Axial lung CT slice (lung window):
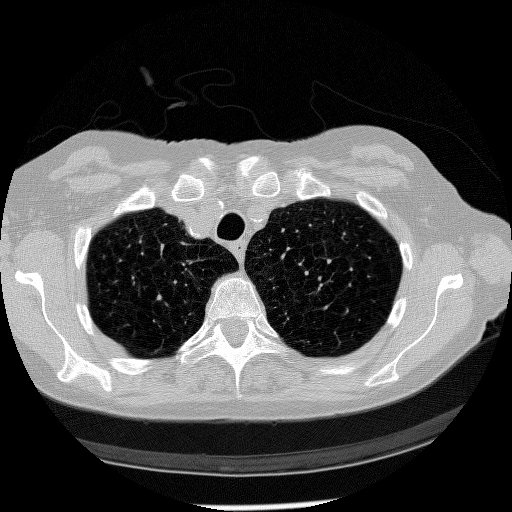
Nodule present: no